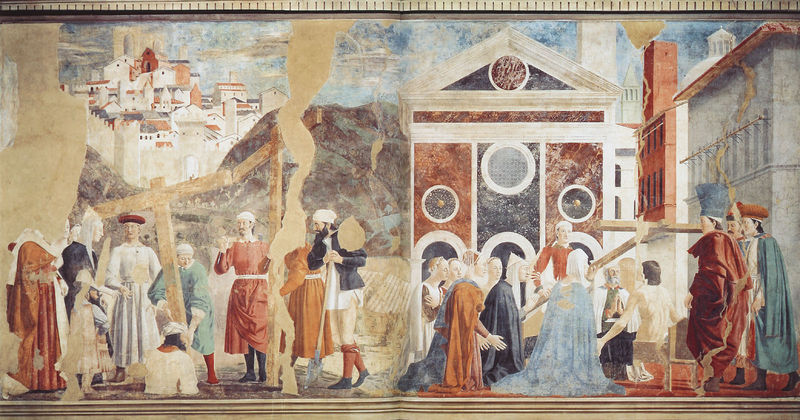
Titel: Ausmalung der Chorkapelle von S. Francesco in Arezzo
Künstler: Bicci di Lorenzo
Standort: Arezzo, S. Francesco, Chorkapelle (EU - I - Toskana)
Schlagwörter: berg, blau, gemälde, mann, umhang, weiß, frauen, menschen, stadt, bunt, frau, holz, hut, hüte, marmor, männer, szene, säule, gebäude, haus, rot, schloss, mütze, mützen, wand, architektur, bibel, falten, kleidung, stein, häuser, hügel, kirche, gewand, renaissance, kreis, rund, berge, dorf, giebel, mauer, platz, wandgemälde, faltenwurf, halle, kloster, kreuz, orient, knien, kreise, kreuze, jesus, kreuzigung, florenz, stadtmauer, tempel, heilige, fresko, maria, anbetung, jerusalem, jesu, turban, sakral, verkündigung, tempelberg, aedikula, medici, empfangsraum, urteil, freske, beschädigt, landschat, giotto, golgatha, inri, kreuzweg, kreuzigungsszene, jersualem